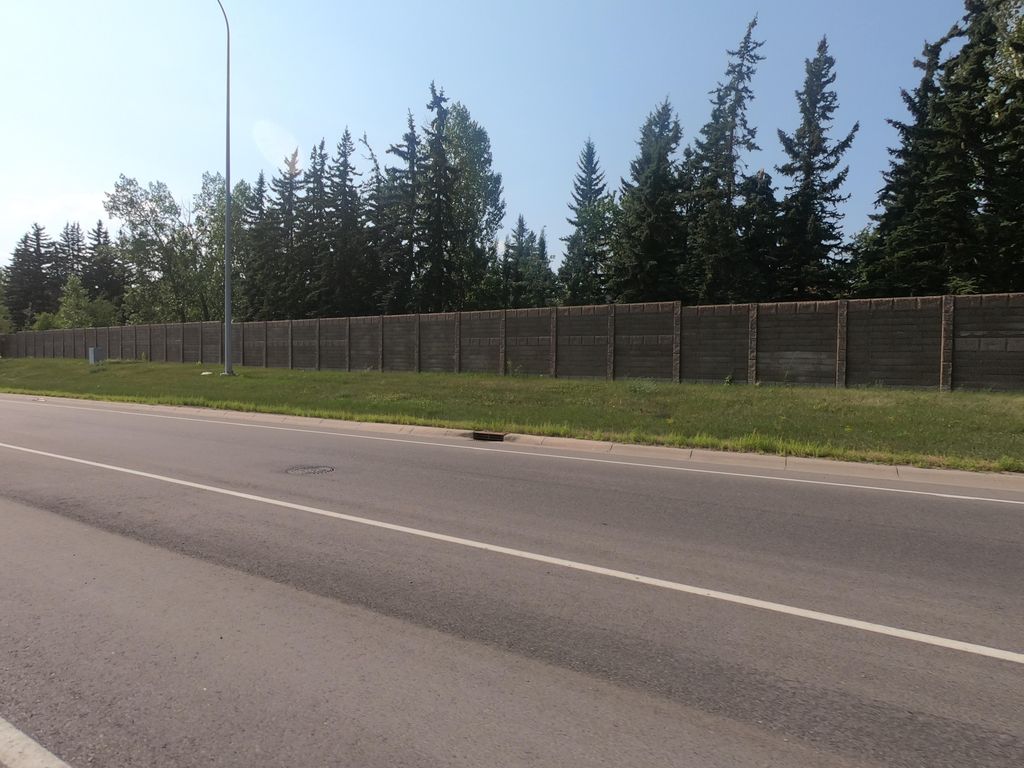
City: calgary